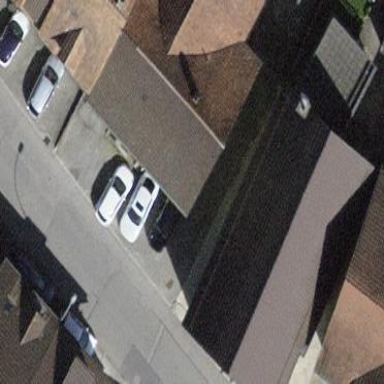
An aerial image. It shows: Building with tiled roof.